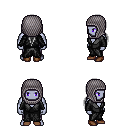
a pixel art fantasy rpg character, male body template, dark elf, purple skin, gray robe, metal pants, gray ponytail hairstyle, chain hood, brown shoes, four views (front, back, left, right), 2x2 character sprite sheet, small pixel art, hard edges, no anti-aliasing